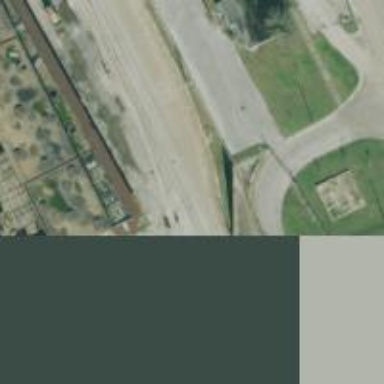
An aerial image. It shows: Railway siding with rails.